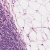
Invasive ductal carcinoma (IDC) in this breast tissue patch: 1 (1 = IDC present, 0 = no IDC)